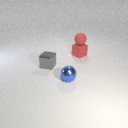
small gray metal cube in front of small red rubber cube